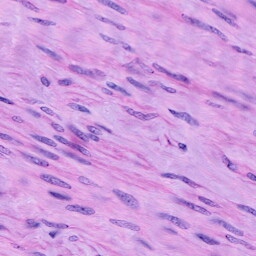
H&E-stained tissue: Cervix